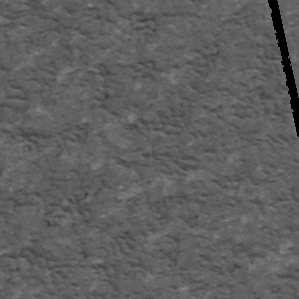
Label: frost